Question: i 'm working with Crystal Report. here i just want to stay with crystal report if user clicks any navigation link then crystal report with update panel renders with out put.
here is my design code :
'''
<asp:UpdatePanel ID="UpdatePanel2" runat="server" UpdateMode="Conditional">
<ContentTemplate>
<CR:CrystalReportViewer ID="CrystalReportViewer1" runat="server"
AutoDataBind="True" EnableDatabaseLogonPrompt="False"
EnableParameterPrompt="False" BackColor="White" Width="350px" />
</ContentTemplate>
<Triggers>
<asp:AsyncPostBackTrigger ControlID="CrystalReportViewer1"
EventName="Navigate" />
</Triggers>
</asp:UpdatePanel>
'''
and here is my page code :
'''
ReportDocument reportdocument = null;
protected void Page_Load(object sender, EventArgs e)
{
if (!Page.IsPostBack)
{
Panel_View.Visible = false;
Session["SessDoc"] = null;
Session["SearchtText"] = null;
Session["ColumnName"] = null;
this.FillGrid((String)Session["ColumnName"] ?? null, (String)Session["SearchtText"] ?? null);
Bind_DDL_Column_List();
}
if (Session["SessDoc"] != null)
{
CrystalReportViewer1.ReportSource = (ReportDocument)Session["SessDoc"];
}
this.GetData();
}
protected void lbut_print_Click(object sender, EventArgs e)
{
MPE.Show();
using (DataClassesDataContext db = new DataClassesDataContext())
{
int user_id = db.Users.Where(u => u.Username.Equals((String)Session["Username"])).Select(u => u.Id).SingleOrDefault();
var query1 = db.Users.Where(u => u.Id != user_id).OrderByDescending(u => u.Register_datetime).Select(u => new
{
Id = u.Id,
Name = u.First_name + " " + u.Last_name,
IsActive = u.IsActive,
IsVerified = u.IsVerified,
Username = u.Username,
password = u.password,
Birth_date = u.Birth_date,
Anniversary_date = u.Anniversary_date,
StatusName = db.Status.Where(s => s.Id.Equals(u.status_id)).Select(s => s.status_name).FirstOrDefault(),
GroupName = db.Groups.Where(g => g.Id.Equals(u.group_id)).Select(g => g.Group_name).FirstOrDefault(),
Register_datetime = u.Register_datetime
}).FilterForColumn((String)Session["ColumnName"] ?? null, (String)Session["SearchtText"] ?? null).ToList();
DataSet myDataSet = new DataSet();
DataTable dt = new DataTable("UserReport");
dt.Columns.Add(new DataColumn("Id", typeof(int)));
dt.Columns.Add(new DataColumn("Name", typeof(string)));
dt.Columns.Add(new DataColumn("IsActive", typeof(bool)));
dt.Columns.Add(new DataColumn("IsVerified", typeof(bool)));
dt.Columns.Add(new DataColumn("Username", typeof(string)));
dt.Columns.Add(new DataColumn("password", typeof(string)));
dt.Columns.Add(new DataColumn("Birth_date", typeof(DateTime)));
dt.Columns.Add(new DataColumn("Anniversary_date", typeof(DateTime)));
dt.Columns.Add(new DataColumn("StatusName", typeof(string)));
dt.Columns.Add(new DataColumn("GroupName", typeof(string)));
dt.Columns.Add(new DataColumn("Profile_Updated_datetime", typeof(DateTime)));
dt.Columns.Add(new DataColumn("Register_datetime", typeof(DateTime)));
foreach (var item in query1)
{
if (item != null)
{
DataRow dr = dt.NewRow();
dr["Id"] = item.Id.ToString();
dr["Name"] = item.Name.ToString();
dr["IsActive"] = bool.Parse(item.IsActive.ToString());
dr["IsVerified"] = bool.Parse(item.IsVerified.ToString());
dr["Username"] = item.Username.ToString();
dr["password"] = item.password.ToString();
if (item.Birth_date != null)
{
dr["Birth_date"] = Convert.ToDateTime(item.Birth_date.ToString());
}
if (item.Anniversary_date != null)
{
dr["Anniversary_date"] = Convert.ToDateTime(item.Anniversary_date.ToString());
}
dr["StatusName"] = item.StatusName.ToString();
if (item.GroupName != null)
{
dr["GroupName"] = item.GroupName.ToString();
}
if (item.Register_datetime != null)
{
dr["Register_datetime"] = Convert.ToDateTime(item.Register_datetime.ToString());
}
dt.Rows.Add(dr);
}
}
myDataSet.Tables.Add(dt);
reportdocument = new ReportDocument();
SqlConnectionStringBuilder SConn = new SqlConnectionStringBuilder(conString);
reportdocument.Load(Server.MapPath(@"~/Admin/UserReport.rpt"));
reportdocument.SetDataSource(myDataSet);
reportdocument.DataSourceConnections[0].SetConnection(SConn.DataSource, SConn.InitialCatalog, SConn.UserID, SConn.Password);
Session["SessDoc"] = reportdocument;
CrystalReportViewer1.ReportSource = (ReportDocument)Session["SessDoc"];
}
}
protected void Page_Unload(object sender, EventArgs e)
{
if (reportdocument!= null)
{
reportdocument.Close();
reportdocument.Dispose();
}
GC.Collect();
}
'''
how ever this session has not set and error occurs when user clicks any navigation button of crystal report:

please help me....
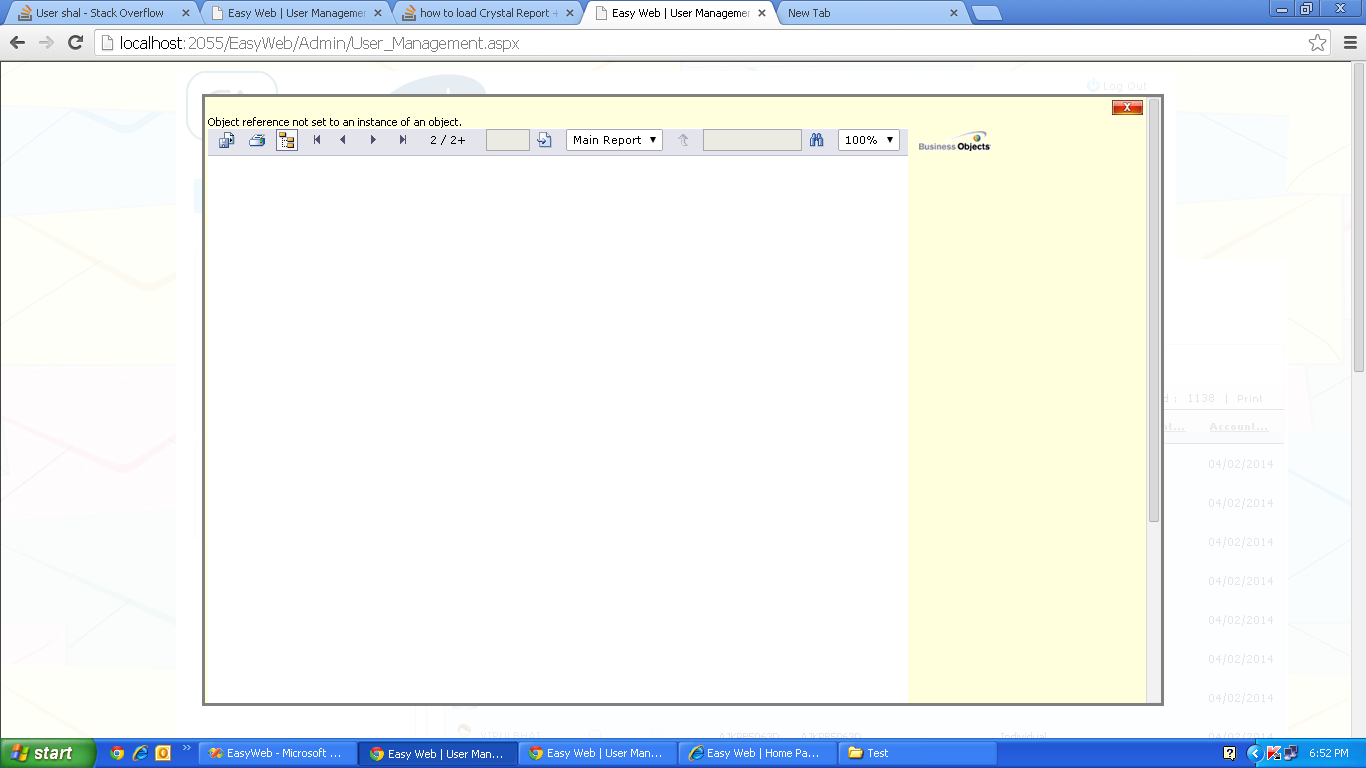
Answer: after commented Page_Unload method it's works and session gets report documnet. but how ever it's necessary that we have to dispose crystal report document object.